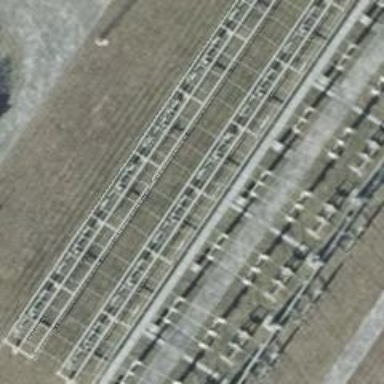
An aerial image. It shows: Power line with 3 cables in bay configuration.